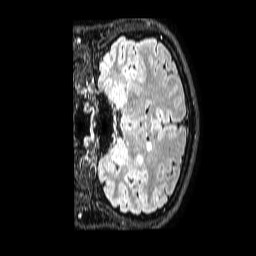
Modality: FLAIR
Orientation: coronal
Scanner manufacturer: philips
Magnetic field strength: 1.5 T
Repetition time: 4.8 s
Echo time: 0.3 s